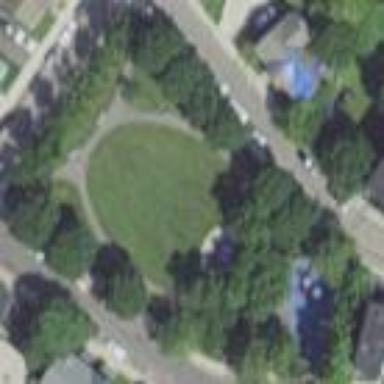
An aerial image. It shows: Park.